Question: Say that I have a scalar information assigned to every pixel of a '2D' rectangle 'R', e.g. a grayscale image, or a depth-map/bump-map.

Such a scalar information is canonically encoded in a '8 bit' image, which allows '2^8=256' different tones. Conveniently, tones here have a pretty , e.g. 'white=0', 'black=1', 'gray=somewhere between 0 and 1'.
Once the image is saved, e.g. in .png, the tone 't', '0 <= t <= 255', is encoded in the 'RGB' color '[t,t,t]' (which wastes '16bit' per pixel).
---
Say, that the resolution provided by the '8 bit' grayscale is not enough for my purpose.
Are there established ways to losslessly encode a '24bit' (1D) information to the 'RGB' color space preserving some of colors?
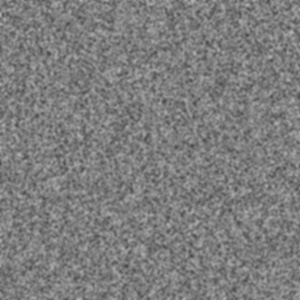
Answer: You might want to consider a <URL> space.
Here's what it might look like in the case of mapping a 1d curve into a two-dimensional colour space. The white curve has 2^16 = 65,536 points, and is embedded into a 2^8 x 2^8 = 256 x 256 dimensional colour space. Any two neighbouring points on the curve are very similar.
It's possible to generalize this to embed a curve into three dimensions, though I haven't got the code to hand. I can make the Matlab code that generates this plot available if you like, though I'm not convinced it will be very helpful...

This is the color scale you end up with by following the Hilbert curve through the image. Not super intuitive, but it does cover all 65,536 colors.

- here's the code
'''
function [x,y] = d2xy(n,d)
# D2XY Embeds a point d into an n*n square (assuming n is a power of 2). For
# example, if n = 8 then we can embed the points d = 0:63 into it.
x = uint32(0);
y = uint32(0);
t = uint32(d);
n = uint32(n);
s = uint32(1);
while s < n
rx = bitand(1, idivide(t, 2));
ry = bitand(1, bitxor(t,rx));
[x,y] = rot(s,x,y,rx,ry);
x = x + s * rx;
y = y + s * ry;
t = idivide(t, 4);
s = s * 2;
end
end
function [x,y] = rot(n,x,y,rx,ry)
if ry == 0
if rx == 1
x = n-1-x;
y = n-1-y;
end
# Swap x and y
t = x; x = y; y = t;
end
end
b = zeros(65536, 2);
for d = 0:65535
[x,y] = d2xy(256, d);
b(d+1,1) = x;
b(d+1,2) = y;
end
plot(b(:,1), b(:,2)), xlim([-1,256]), ylim([-1,256]), axis square
'''